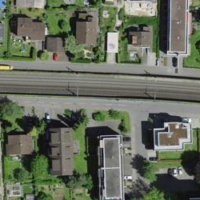
EUNIS habitat code: 54
Species observed at this site:
Melittis melissophyllum
Tussilago farfara